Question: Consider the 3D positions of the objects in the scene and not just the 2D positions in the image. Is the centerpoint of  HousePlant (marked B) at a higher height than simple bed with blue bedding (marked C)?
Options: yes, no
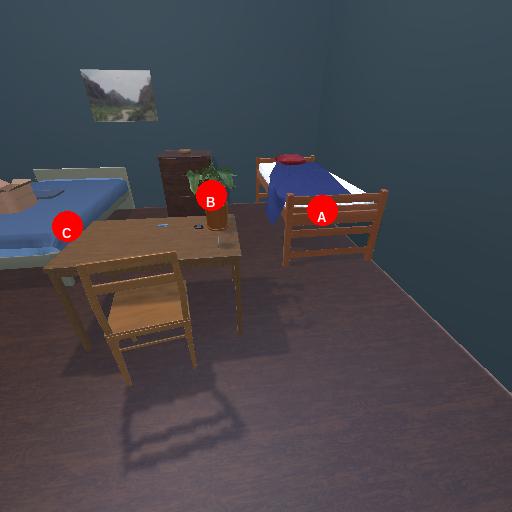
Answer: yes